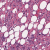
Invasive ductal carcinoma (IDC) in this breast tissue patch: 1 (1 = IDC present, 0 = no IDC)